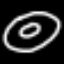
Label: donut